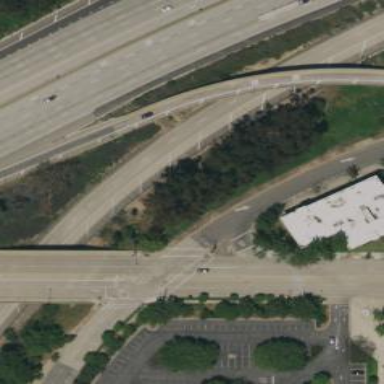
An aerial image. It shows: Secondary link road.